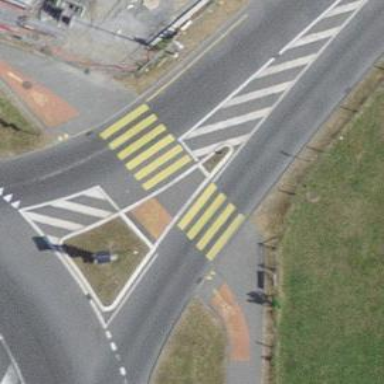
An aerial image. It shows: Footway that serves as traffic island.